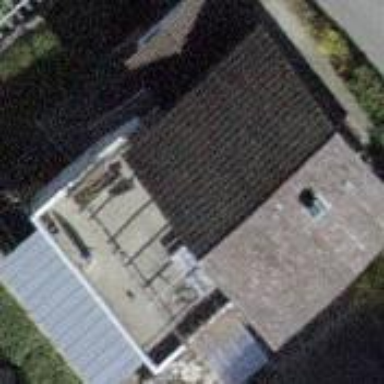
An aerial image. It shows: Building with tiled roof.